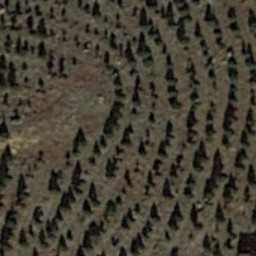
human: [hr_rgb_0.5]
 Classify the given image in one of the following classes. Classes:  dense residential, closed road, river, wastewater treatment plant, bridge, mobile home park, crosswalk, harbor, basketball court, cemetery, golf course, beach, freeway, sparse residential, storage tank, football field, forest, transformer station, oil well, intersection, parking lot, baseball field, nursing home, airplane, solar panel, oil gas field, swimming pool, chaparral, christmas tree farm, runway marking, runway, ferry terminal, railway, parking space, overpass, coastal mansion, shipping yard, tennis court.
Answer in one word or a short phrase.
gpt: christmas tree farm